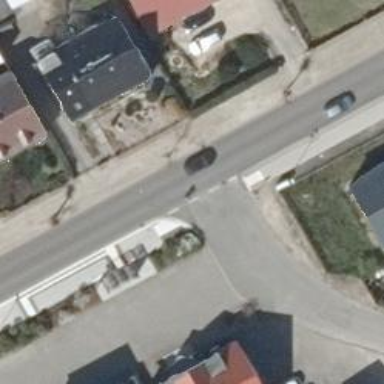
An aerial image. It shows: Footway along the road.